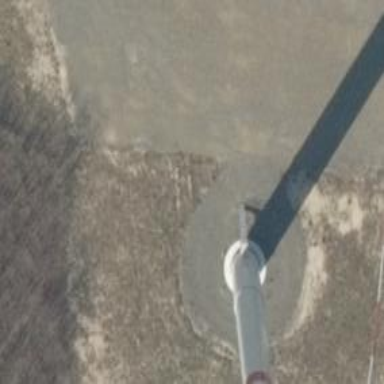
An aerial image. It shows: Wind generator powered by wind turbines of horizontal axis type. It is manufactured by Vestas.